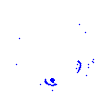
Particle: pion